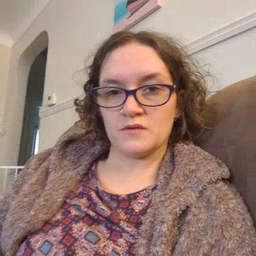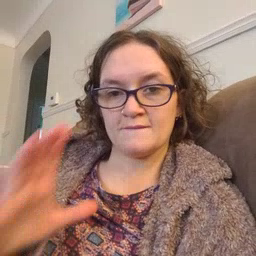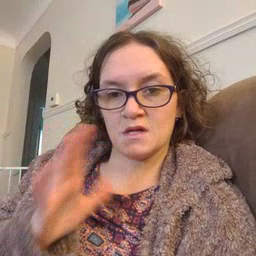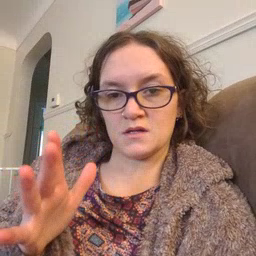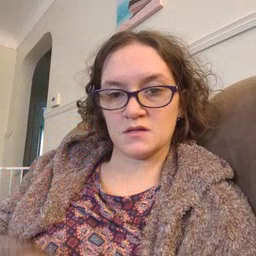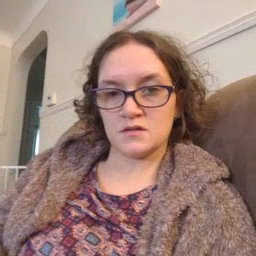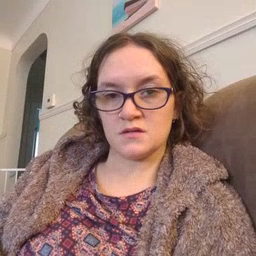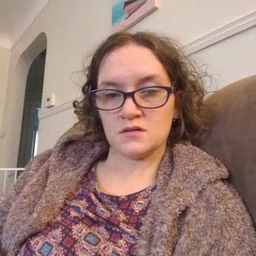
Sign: fine